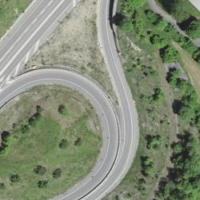
EUNIS habitat code: 57
Species observed at this site:
Euonymus europaeus